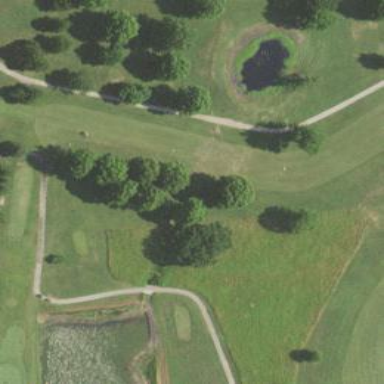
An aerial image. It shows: Golf fairway surrounded by grass.